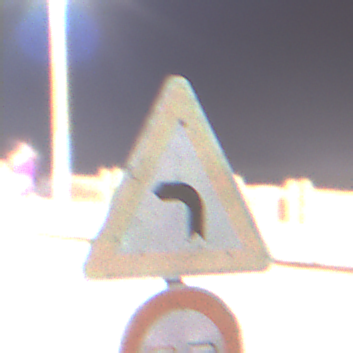
Verkehrszeichen: KurveLinks
Zusatzzeichen unten: Ueberholverbot
Umgebung: Outdoor, Urban
Tageszeit: Night
Wetter: PartlyCloudy
Licht: Artificial
Jahreszeit: NotSpecified
Kontrast: HighContrast